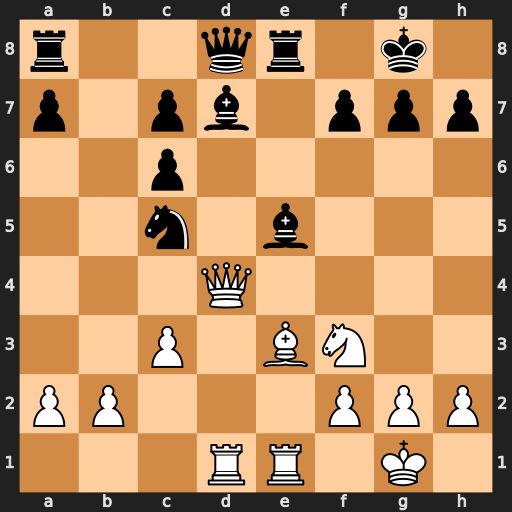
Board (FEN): r2qr1k1/p1pb1ppp/2p5/2n1b3/3Q4/2P1BN2/PP3PPP/3RR1K1
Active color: w
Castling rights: -
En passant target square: -
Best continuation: Nxe5 Rxe5 Qxe5